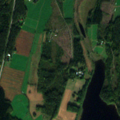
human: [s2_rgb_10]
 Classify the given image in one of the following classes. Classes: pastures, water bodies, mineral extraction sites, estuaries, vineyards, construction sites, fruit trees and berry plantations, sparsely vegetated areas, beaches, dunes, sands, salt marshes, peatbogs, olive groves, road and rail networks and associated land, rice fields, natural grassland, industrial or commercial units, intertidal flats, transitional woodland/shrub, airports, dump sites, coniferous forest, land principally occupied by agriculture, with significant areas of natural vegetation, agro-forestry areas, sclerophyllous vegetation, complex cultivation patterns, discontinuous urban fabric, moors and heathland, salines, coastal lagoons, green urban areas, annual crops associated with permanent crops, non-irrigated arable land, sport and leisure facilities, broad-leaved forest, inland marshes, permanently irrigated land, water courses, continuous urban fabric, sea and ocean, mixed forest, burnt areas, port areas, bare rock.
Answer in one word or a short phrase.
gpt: non-irrigated arable land, land principally occupied by agriculture, with significant areas of natural vegetation, mixed forest, water bodies